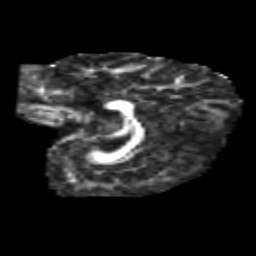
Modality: FA
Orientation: sagittal
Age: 6
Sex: male
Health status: healthy